Current action and preconditions to check: trajectory_clear

Your task: For each precondition in the list above, predict whether it will hold at this action.

Consider the current scene as observed from the mobile robot's camera, and analyze the predicted future states of all dynamic agents (e.g., people, animals, vehicles, or any moving entities) within the NEXT SECOND.

IMPORTANT: Only answer "very likely" if you are absolutely certain—based on strong, clear evidence—that a dynamic agent will violate the precondition in the predicted future state. Do NOT answer "very likely" for unlikely, ambiguous, or low-probability risks.

Ask yourself for each precondition: Is there a high probability, with clear and convincing evidence, that the predicted future states of any dynamic agent will interfere with the predicted future state of the currently executing action within the NEXT SECOND, causing that precondition to fail?

Assess the risk level based on these predictions. Use "likely" or "very likely" if motions create a clear risk of interference.

Use "neutral" or "improbable" if agents are nearby but their predicted paths are clearly diverging or non-conflicting.

Failure Risk Categories: "very improbable", "improbable", "neutral", "likely", "very likely"

Answer Format: Output ONLY the probability_of_failure value from these categories: "very improbable", "improbable", "neutral", "likely", "very likely"

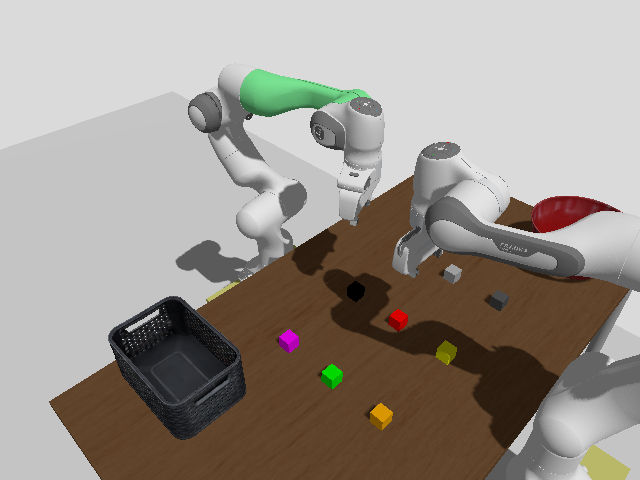

Answer: neutral